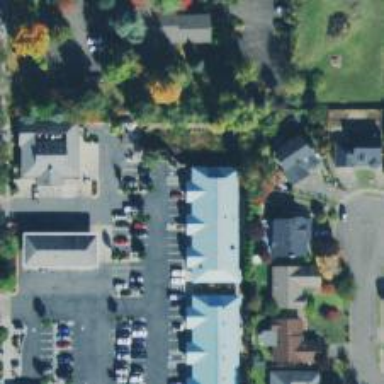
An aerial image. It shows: Veterinary facility.